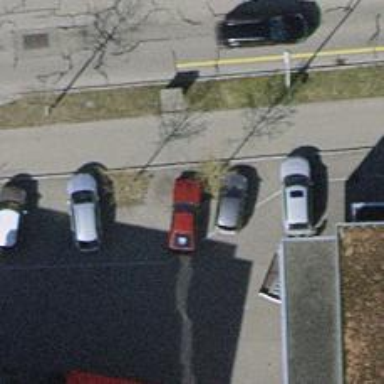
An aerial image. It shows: Urban tree adds touch of nature to the surroundings.